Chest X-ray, PA view. Patient: 25 years old, sex M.
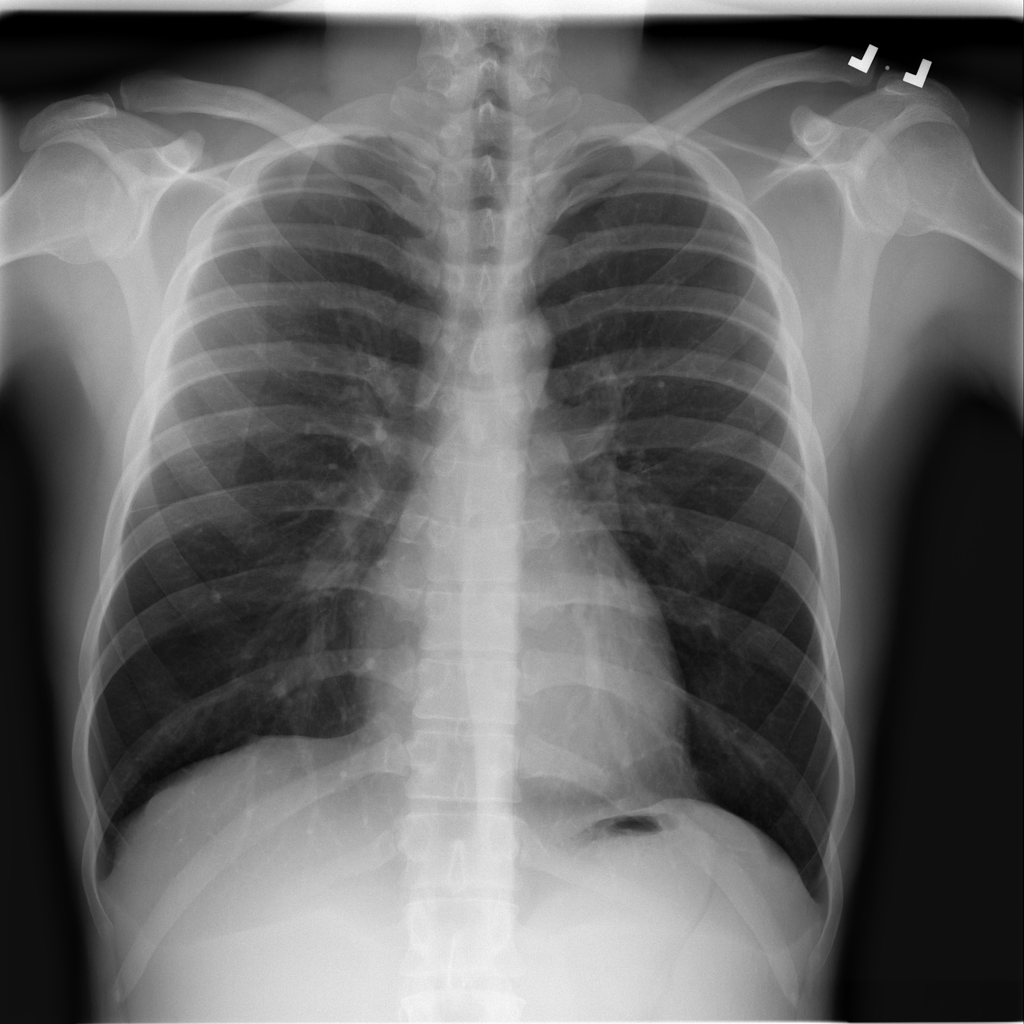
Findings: No Finding